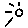
Label: sun